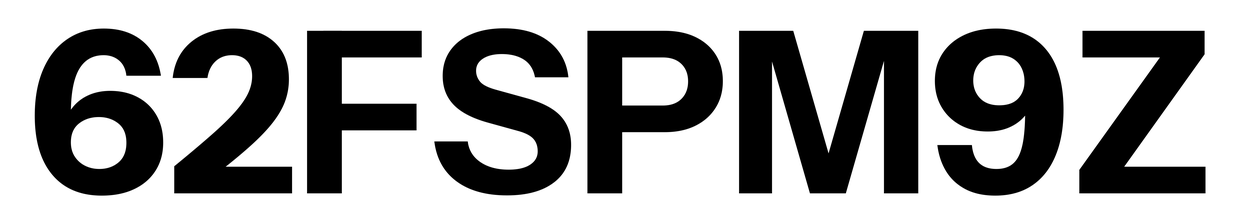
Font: InstrumentSans_Bold